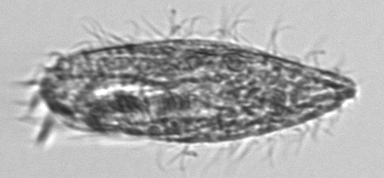
Label: Euplotes_morphotype1